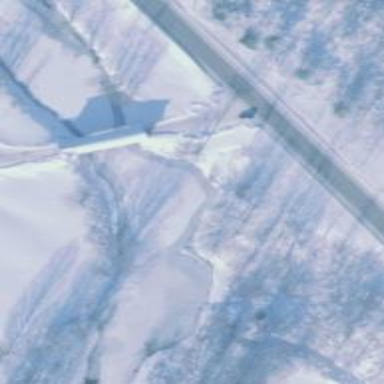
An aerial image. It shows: Covered bridge on residential road.